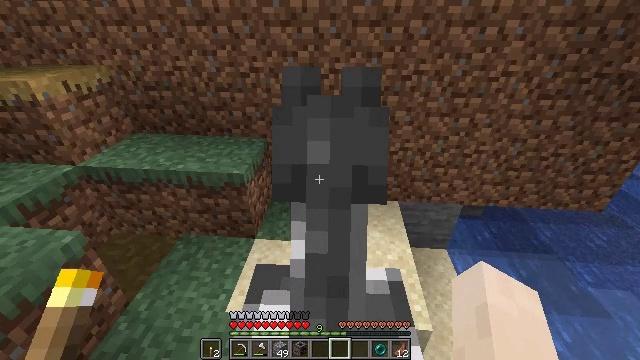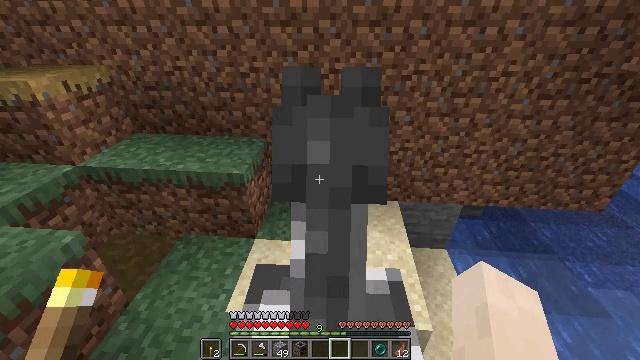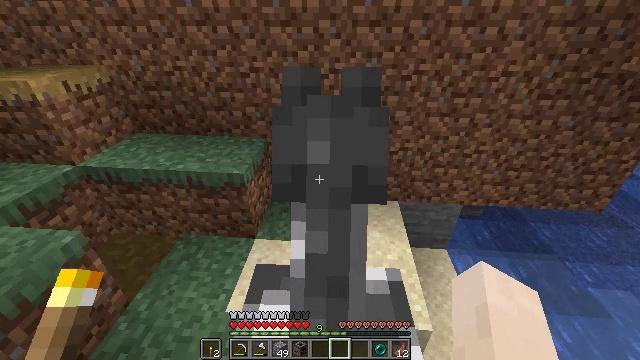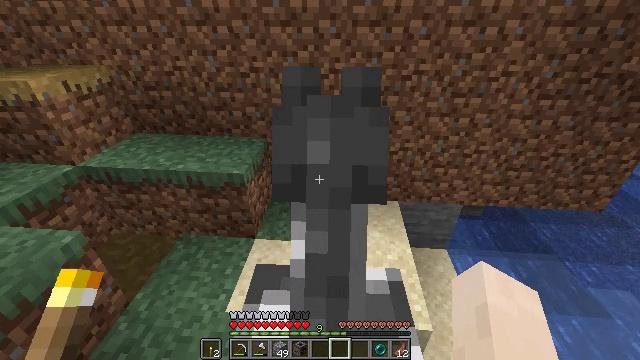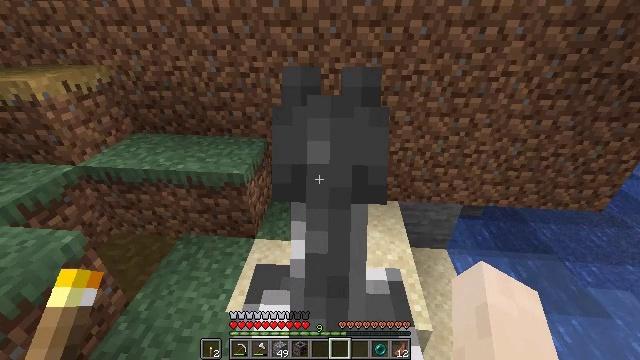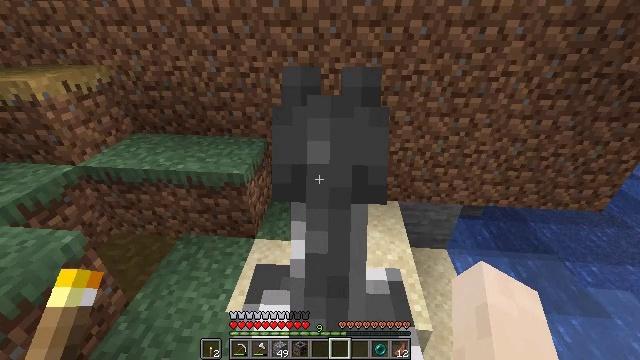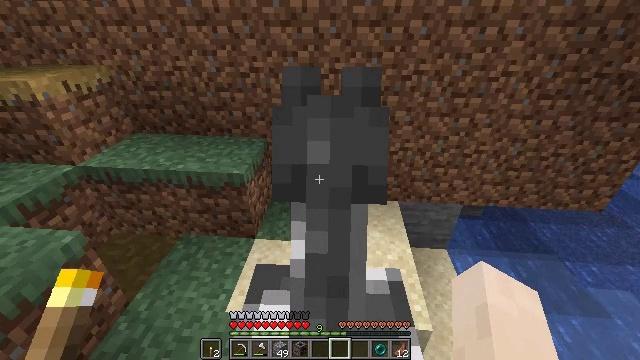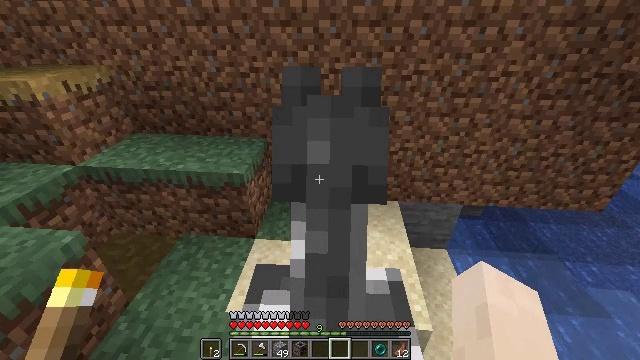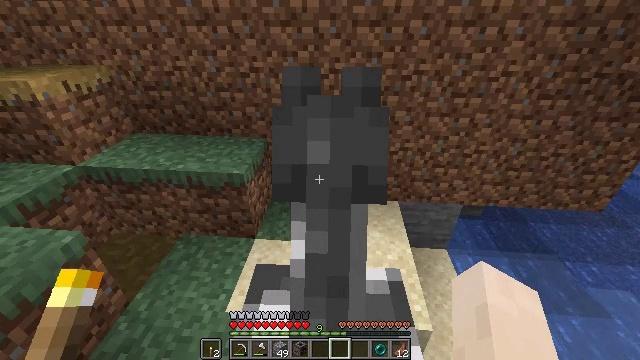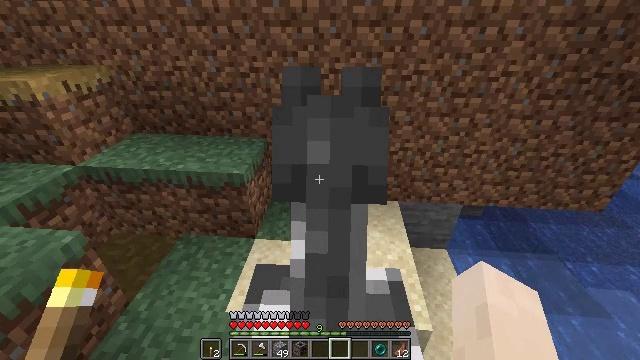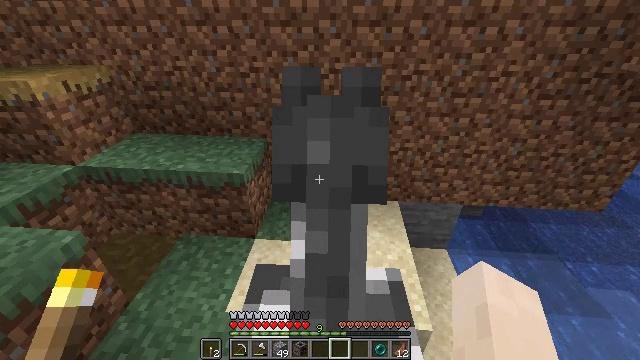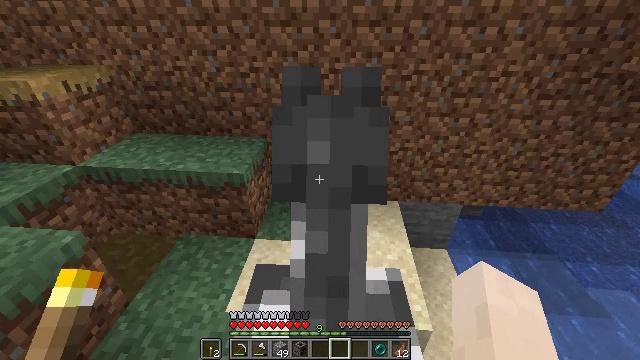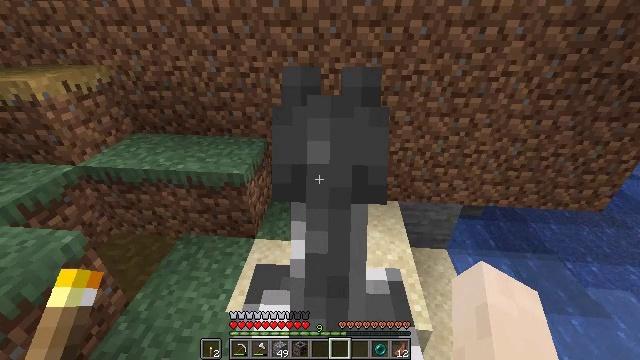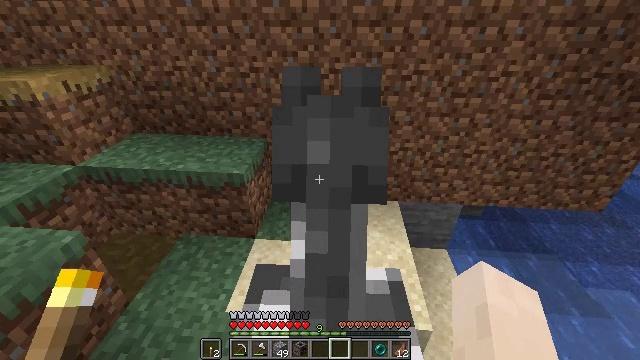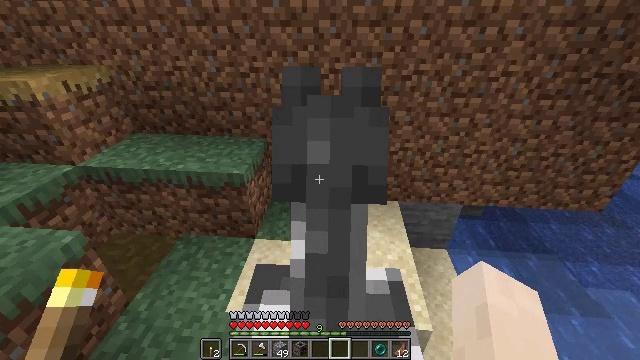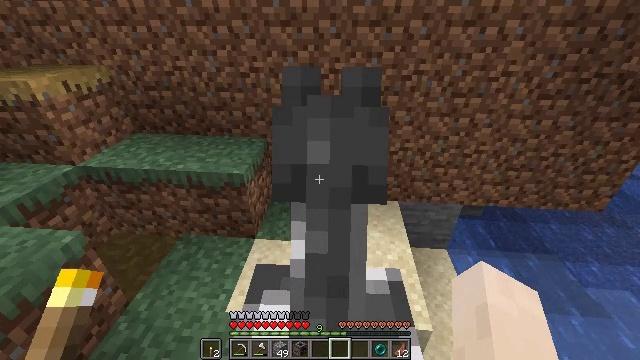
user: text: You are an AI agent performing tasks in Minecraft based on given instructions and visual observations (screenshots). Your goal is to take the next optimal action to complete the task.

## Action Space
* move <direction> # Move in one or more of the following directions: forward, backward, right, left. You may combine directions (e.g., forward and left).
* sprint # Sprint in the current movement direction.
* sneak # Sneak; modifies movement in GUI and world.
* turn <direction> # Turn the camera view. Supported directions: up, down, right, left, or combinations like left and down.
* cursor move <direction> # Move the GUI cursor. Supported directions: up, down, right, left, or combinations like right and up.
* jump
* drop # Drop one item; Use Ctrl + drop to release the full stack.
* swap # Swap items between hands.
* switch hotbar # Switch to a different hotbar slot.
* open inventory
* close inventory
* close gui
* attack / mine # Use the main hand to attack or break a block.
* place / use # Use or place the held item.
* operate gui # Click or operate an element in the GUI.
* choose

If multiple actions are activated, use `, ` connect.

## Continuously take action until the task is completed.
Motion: motion action
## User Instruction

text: Collect the blue bed by attacking it.
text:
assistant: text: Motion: no_op
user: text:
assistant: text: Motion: no_op
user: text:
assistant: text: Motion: no_op
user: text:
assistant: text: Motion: no_op
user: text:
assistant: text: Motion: no_op
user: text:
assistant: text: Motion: no_op
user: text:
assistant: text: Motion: no_op
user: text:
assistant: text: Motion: no_op
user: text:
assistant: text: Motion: no_op
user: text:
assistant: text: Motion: no_op
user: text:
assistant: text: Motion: no_op
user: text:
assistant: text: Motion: no_op
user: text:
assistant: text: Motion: no_op
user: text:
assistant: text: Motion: no_op
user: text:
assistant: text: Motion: no_op
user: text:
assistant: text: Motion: no_op
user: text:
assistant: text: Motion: no_op
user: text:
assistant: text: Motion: no_op
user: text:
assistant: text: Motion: no_op
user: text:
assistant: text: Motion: no_op
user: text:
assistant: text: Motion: no_op
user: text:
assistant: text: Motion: no_op
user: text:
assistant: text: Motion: no_op
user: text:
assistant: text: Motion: no_op
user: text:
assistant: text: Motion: no_op
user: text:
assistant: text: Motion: no_op
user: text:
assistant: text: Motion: no_op
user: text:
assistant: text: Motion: no_op
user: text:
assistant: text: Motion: no_op
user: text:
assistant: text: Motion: no_op